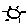
Label: sun